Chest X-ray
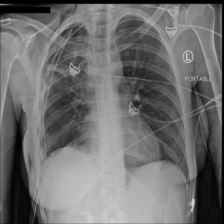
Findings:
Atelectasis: negative
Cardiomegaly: positive
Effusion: negative
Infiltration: negative
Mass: negative
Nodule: negative
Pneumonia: negative
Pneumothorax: positive
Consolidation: negative
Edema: negative
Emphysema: negative
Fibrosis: negative
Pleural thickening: negative
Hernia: negative